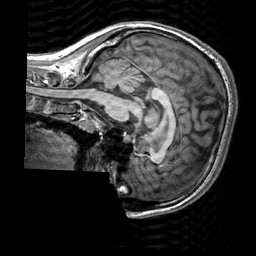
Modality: T1w
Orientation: sagittal
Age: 22
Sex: female
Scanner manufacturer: siemens
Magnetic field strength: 3 T
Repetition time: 2.3 s
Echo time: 0.00303 s